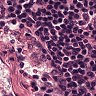
Metastatic tissue present: no